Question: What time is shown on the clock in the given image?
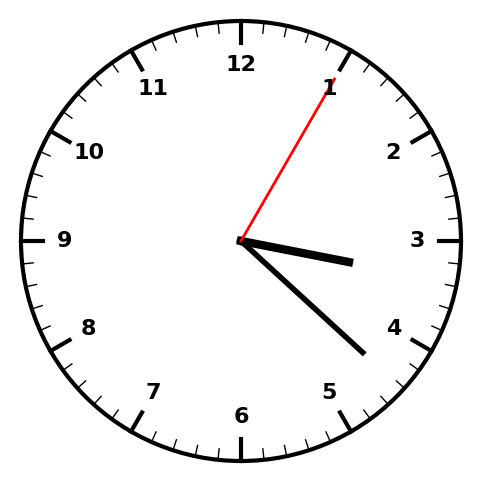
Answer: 03:22:05